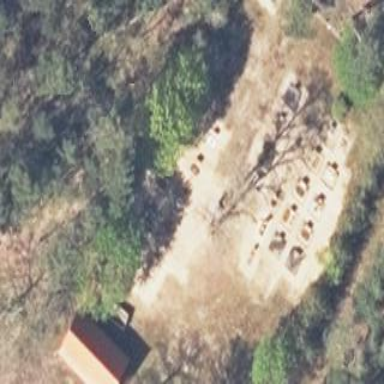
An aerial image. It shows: Cemetery.